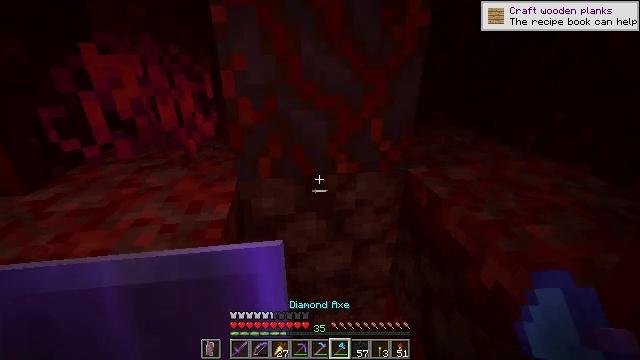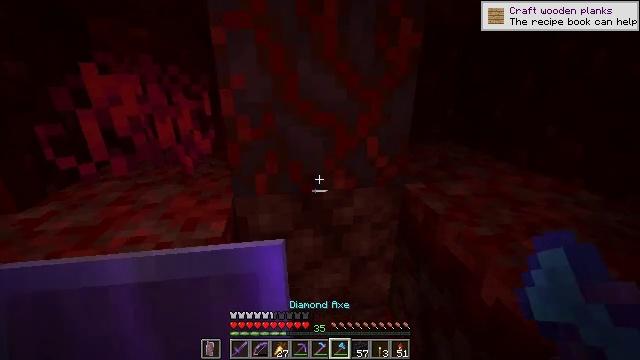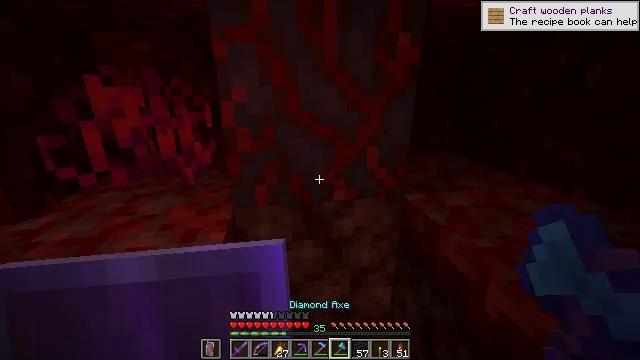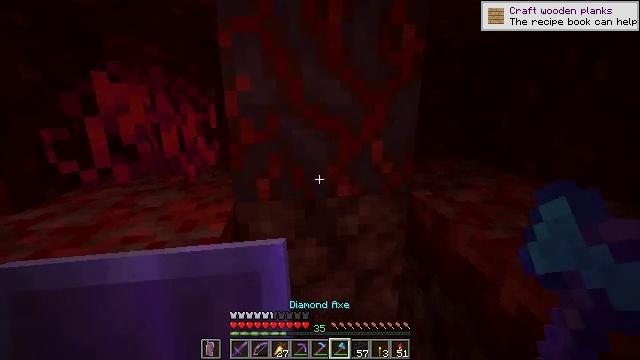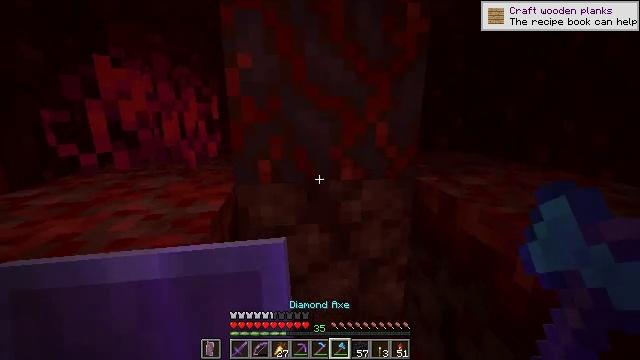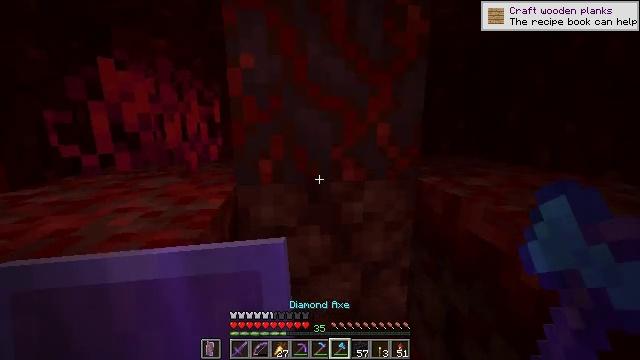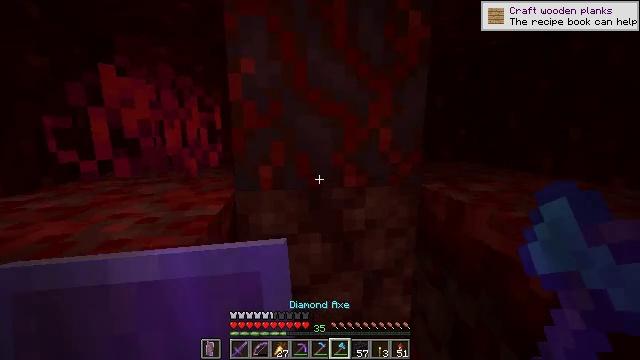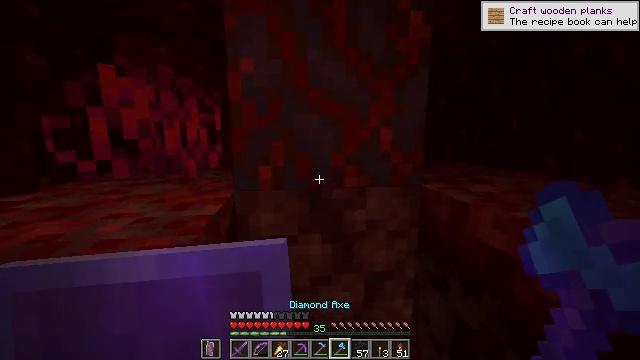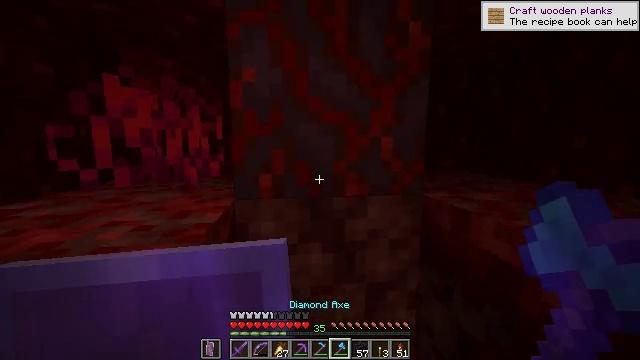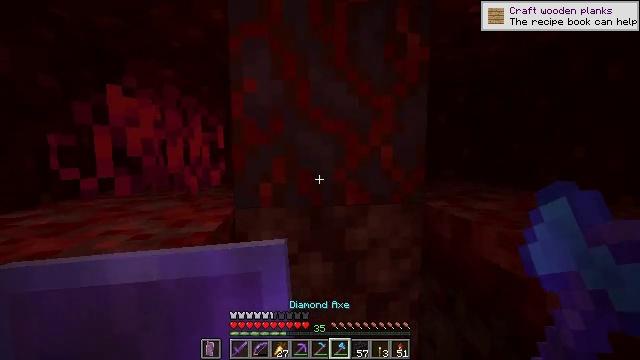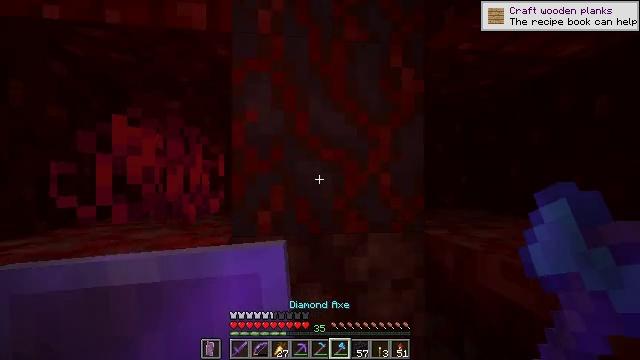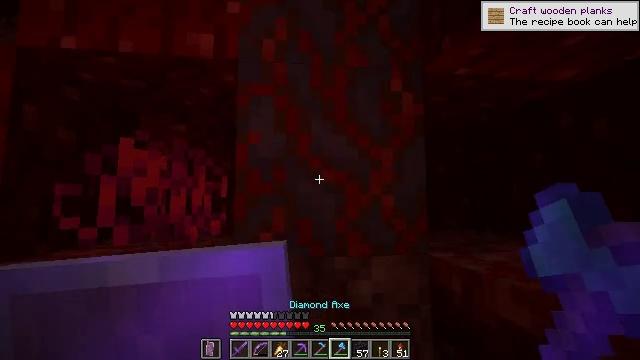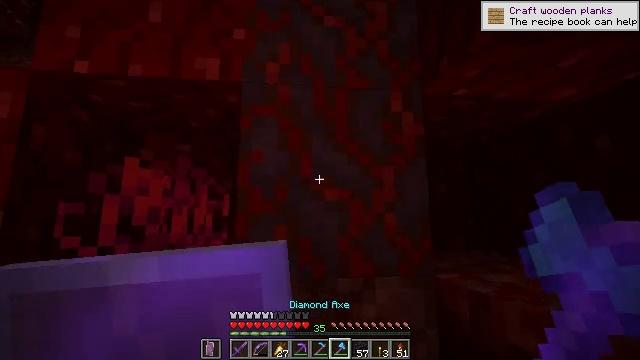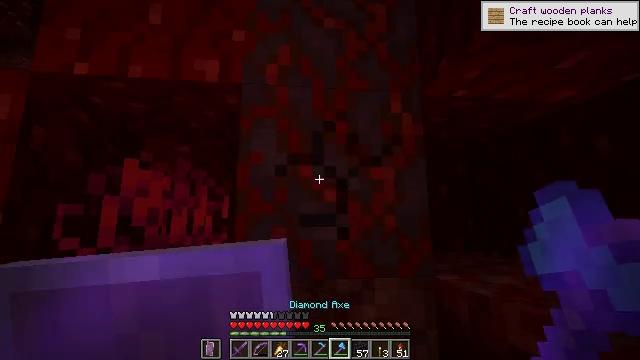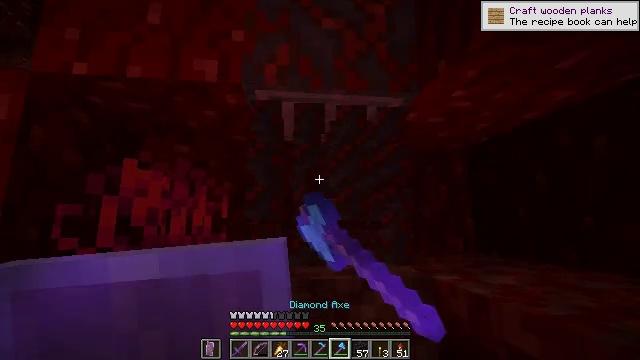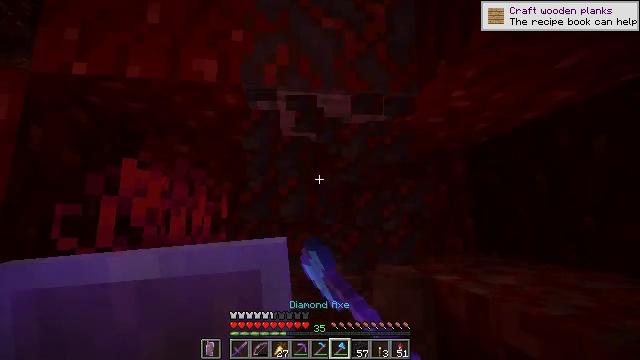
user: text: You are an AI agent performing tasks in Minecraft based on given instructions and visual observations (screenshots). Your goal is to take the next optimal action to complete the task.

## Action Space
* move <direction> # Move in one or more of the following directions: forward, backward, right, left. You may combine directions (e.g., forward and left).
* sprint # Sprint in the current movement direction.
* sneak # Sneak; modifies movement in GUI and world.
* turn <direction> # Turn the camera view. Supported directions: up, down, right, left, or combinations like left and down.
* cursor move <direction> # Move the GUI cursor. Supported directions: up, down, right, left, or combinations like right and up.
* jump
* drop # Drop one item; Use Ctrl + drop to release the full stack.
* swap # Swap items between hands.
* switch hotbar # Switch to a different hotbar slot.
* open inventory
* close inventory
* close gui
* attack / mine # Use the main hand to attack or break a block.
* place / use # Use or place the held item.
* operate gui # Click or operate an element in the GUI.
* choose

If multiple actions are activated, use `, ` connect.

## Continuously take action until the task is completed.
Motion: motion action
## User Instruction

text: Collect crimson stem for building materials.
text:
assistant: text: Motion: turn up
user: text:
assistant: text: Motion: sneak, turn up
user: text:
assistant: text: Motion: sneak, turn up
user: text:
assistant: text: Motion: sneak, turn up
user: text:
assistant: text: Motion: sneak, turn up
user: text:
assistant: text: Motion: move forward, sneak, turn up
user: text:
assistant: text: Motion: move forward, sneak
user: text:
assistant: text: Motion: move forward, sneak, turn up
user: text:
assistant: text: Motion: move forward, sneak, turn up
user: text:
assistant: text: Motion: move forward, sneak, turn up
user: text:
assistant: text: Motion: move forward, sneak, turn up
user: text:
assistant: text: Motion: move forward, sneak, turn up
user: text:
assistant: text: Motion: move forward, sneak, attack / mine
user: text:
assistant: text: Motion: move forward, sneak, attack / mine
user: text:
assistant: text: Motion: move forward, sneak, attack / mine
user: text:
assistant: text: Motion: sneak, attack / mine
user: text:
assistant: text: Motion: sneak, turn up, attack / mine
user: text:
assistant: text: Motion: sneak, turn up, attack / mine
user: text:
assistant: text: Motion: sneak, turn up, attack / mine
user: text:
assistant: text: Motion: sneak, turn up, attack / mine
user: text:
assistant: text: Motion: sneak, turn up, attack / mine
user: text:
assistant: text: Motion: sneak, turn up, attack / mine
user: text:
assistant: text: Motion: sneak, turn up, attack / mine
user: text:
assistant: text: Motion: sneak, attack / mine
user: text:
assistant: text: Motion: sneak, attack / mine
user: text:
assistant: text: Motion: sneak, attack / mine
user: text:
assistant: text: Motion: sneak, attack / mine